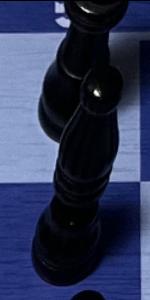
Label: Bishop_Black